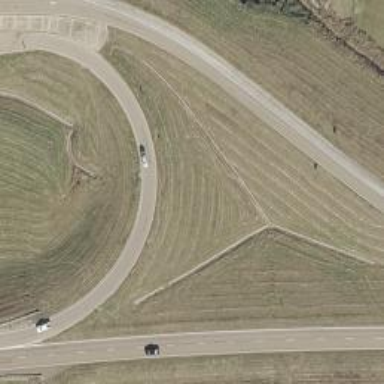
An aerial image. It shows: Trunk link highway.